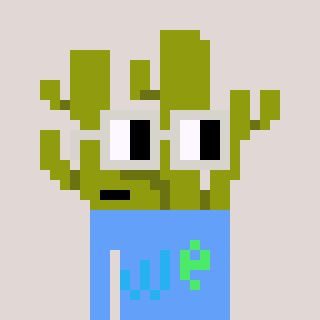
a pixel art character with square light gray glasses, a cactus-shaped head and a blue-colored body on a warm background